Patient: sex M, age 58
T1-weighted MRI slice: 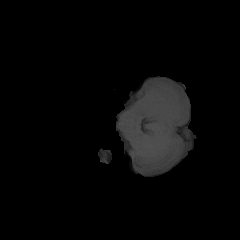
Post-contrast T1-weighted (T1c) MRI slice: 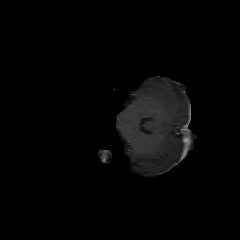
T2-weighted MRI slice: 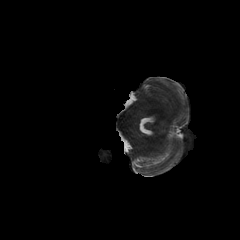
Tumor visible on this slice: no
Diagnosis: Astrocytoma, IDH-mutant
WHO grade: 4